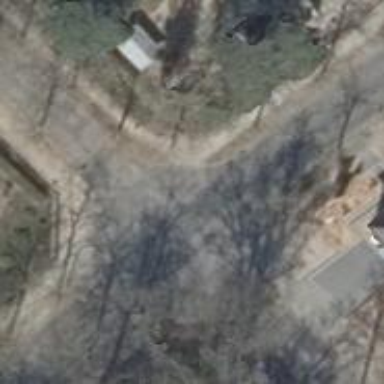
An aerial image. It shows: Residential road with asphalt surface. The sidewalks have ground surface on both sides.